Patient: sex M, age 62
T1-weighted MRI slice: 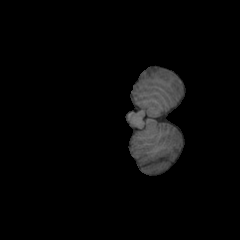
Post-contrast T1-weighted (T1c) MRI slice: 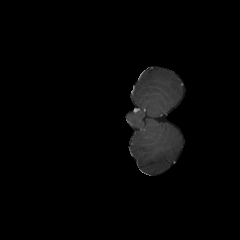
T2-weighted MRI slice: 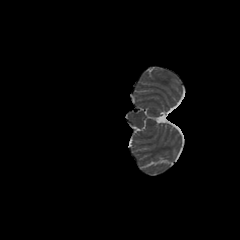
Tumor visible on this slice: no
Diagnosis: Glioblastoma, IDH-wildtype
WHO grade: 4